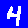
Digit: 4